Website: lowes
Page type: review-order
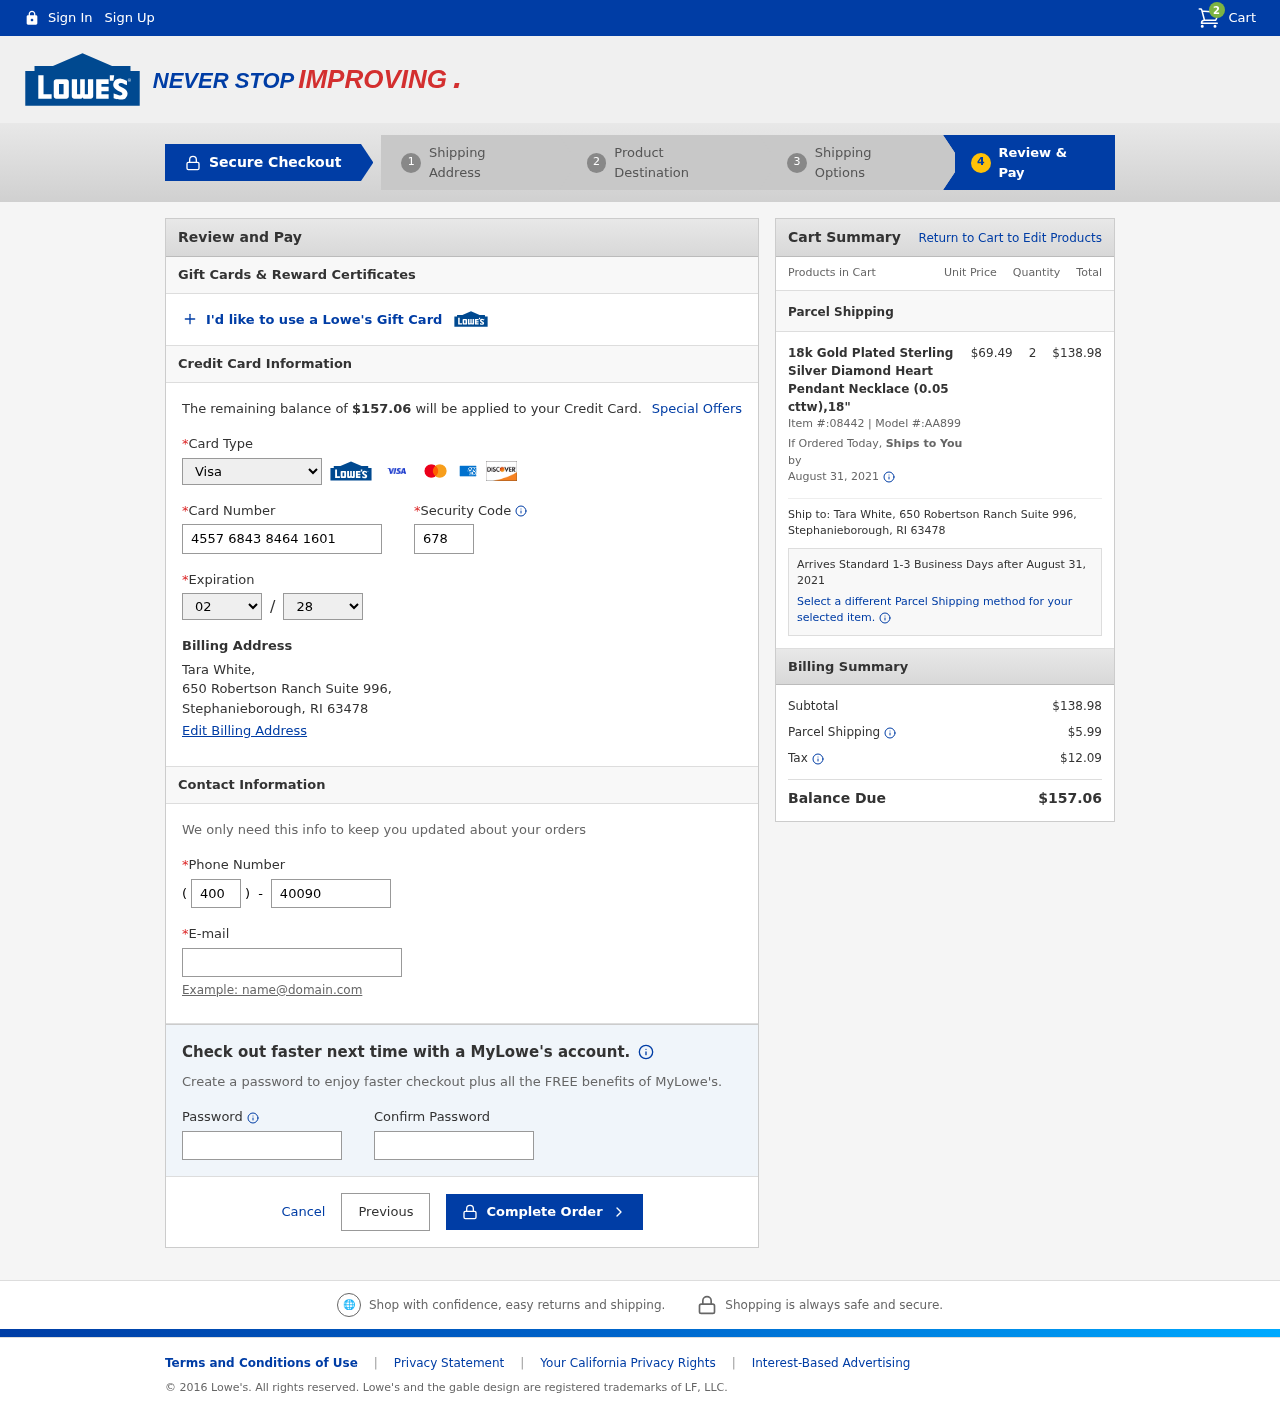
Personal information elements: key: PII_CARD_CVV
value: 678
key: PII_CARD_EXPIRY_MONTH
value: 02
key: PII_CARD_EXPIRY_YEAR
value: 28
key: PII_CARD_NUMBER
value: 4557 6843 8464 1601
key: PII_CARD_TYPE
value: Visa
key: PII_CITY
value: Stephanieborough
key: PII_EMAIL
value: tara.white@yahoo.com
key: PII_FULLNAME
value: Tara White,
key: PII_PHONE
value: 4009050774
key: PII_PHONE_AREA
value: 400
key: PII_POSTCODE
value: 63478
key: PII_STATE_ABBR
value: RI
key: PII_STREET
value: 650 Robertson Ranch Suite 996,
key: PII_FULLNAME2
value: Tara White
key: PII_STREET2
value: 650 Robertson Ranch Suite 996
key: PII_CITY_STATE_ZIP2
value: Stephanieborough, RI 63478
Product elements: key: PRODUCT1_NAME
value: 18k Gold Plated Sterling Silver Diamond Heart Pendant Necklace (0.05 cttw),18"
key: PRODUCT1_PRICE
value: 69.49
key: PRODUCT1_QUANTITY
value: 2
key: PRODUCT1_ITEM_NUMBER
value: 08442
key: PRODUCT1_MODEL_NUMBER
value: AA899
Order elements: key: ORDER_NUM_ITEMS
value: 2
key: ORDER_TOTAL
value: $157.06
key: ORDER_SHIPPING_DATE
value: August 31, 2021
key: ORDER_SUBTOTAL
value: $138.98
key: ORDER_SHIPPING_DATE2
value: August 31, 2021
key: ORDER_SUBTOTAL2
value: $138.98
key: ORDER_SHIPPING_COST
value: $5.99
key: ORDER_TAX
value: $12.09